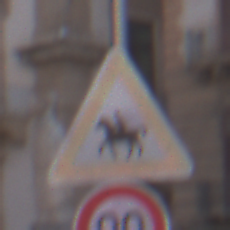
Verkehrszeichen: ReiterRechts
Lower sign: Geschwindigkeit90
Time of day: SunriseSunset
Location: Outdoor (Urban)
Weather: PartlyCloudy
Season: NotSpecified
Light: Natural